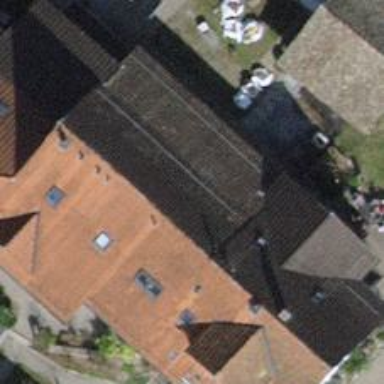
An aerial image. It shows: House with skillion roof shape.